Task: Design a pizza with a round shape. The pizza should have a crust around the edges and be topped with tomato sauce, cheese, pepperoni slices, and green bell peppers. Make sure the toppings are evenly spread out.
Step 5:
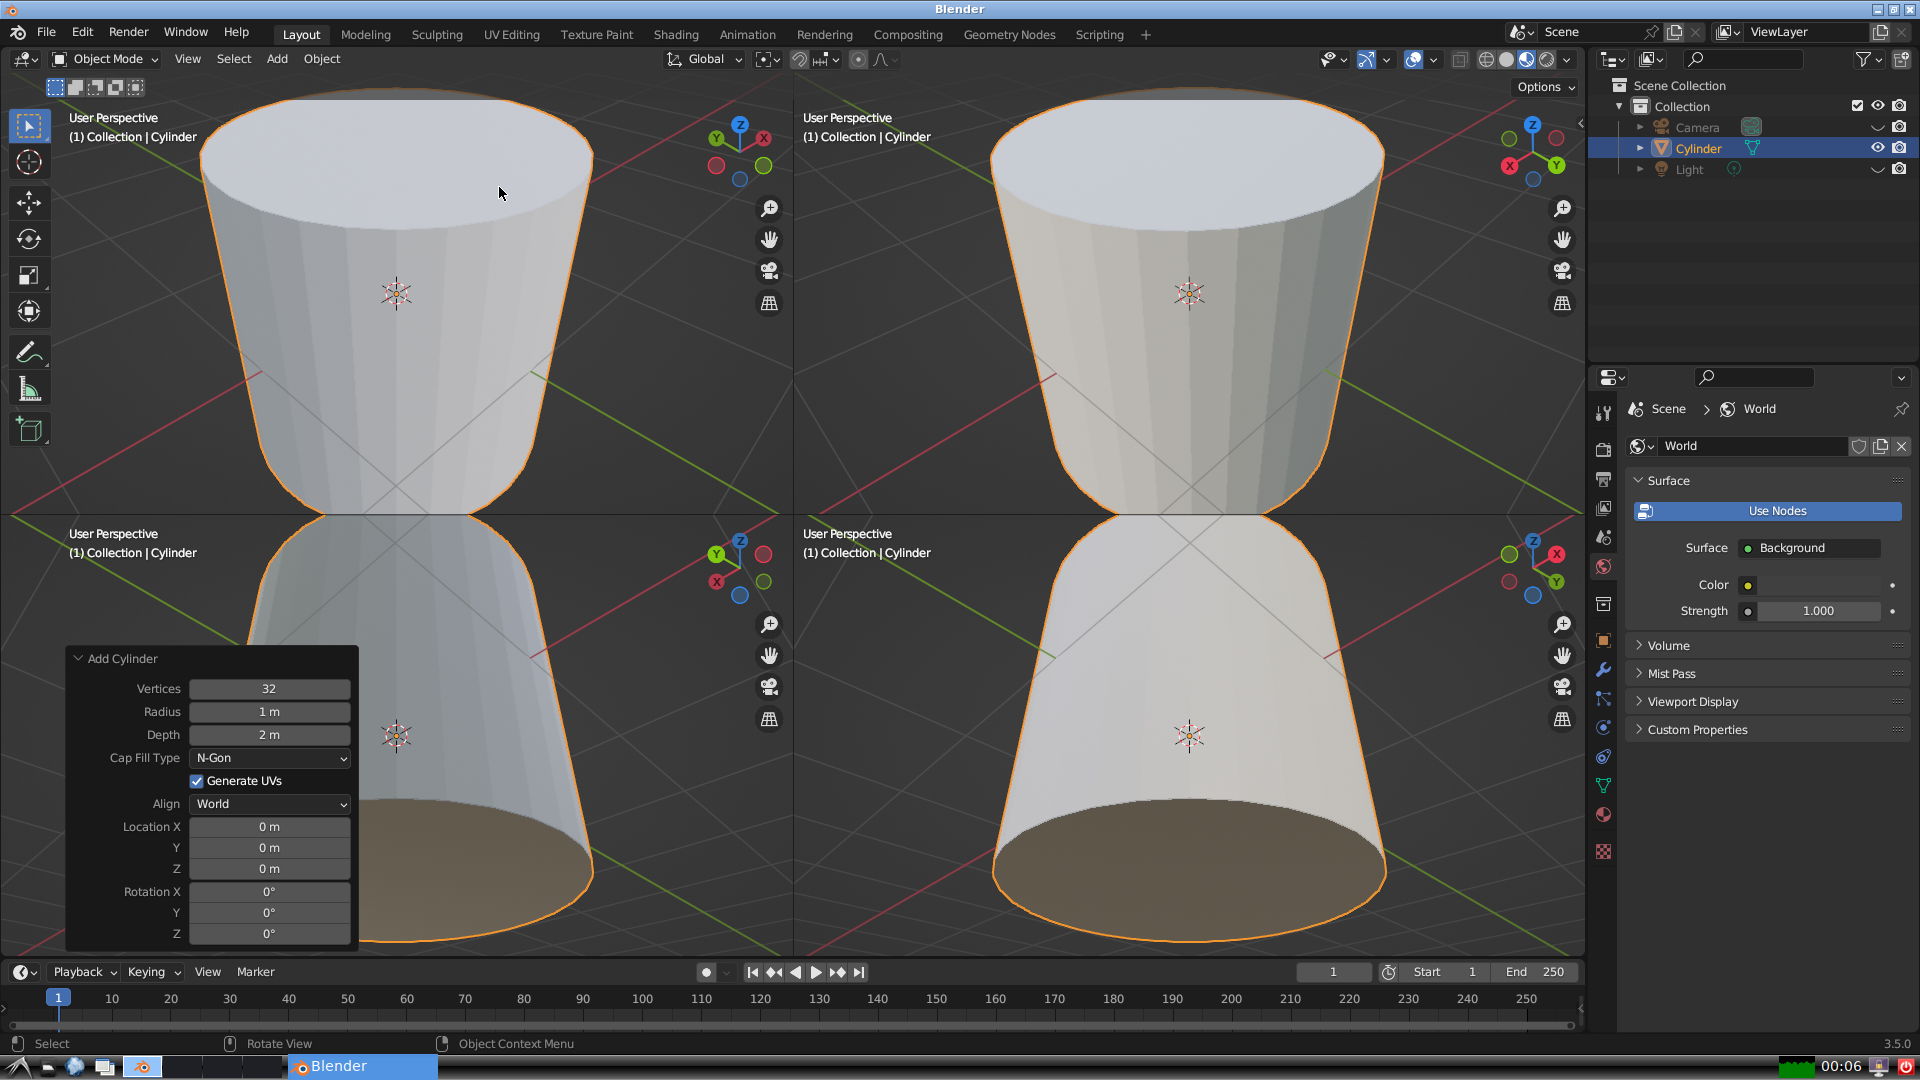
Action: {"mouse_move": [270, 708]}